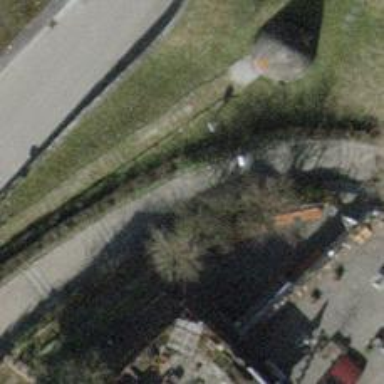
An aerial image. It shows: Steps on sett surface road.